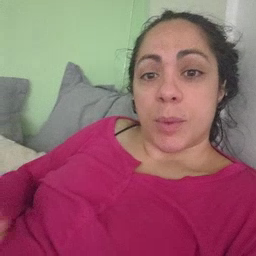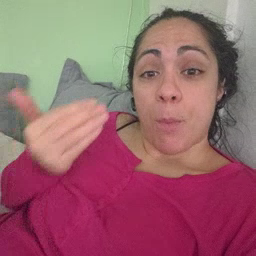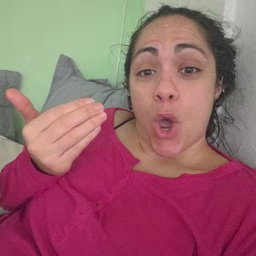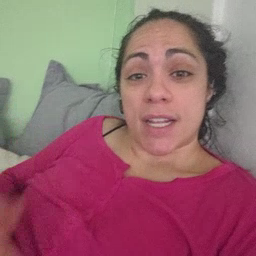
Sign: morning